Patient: sex M, age 51
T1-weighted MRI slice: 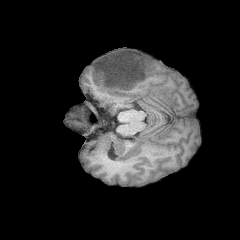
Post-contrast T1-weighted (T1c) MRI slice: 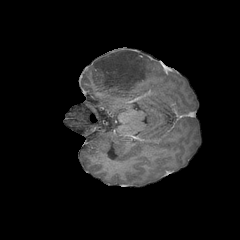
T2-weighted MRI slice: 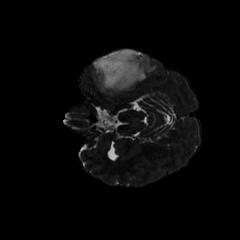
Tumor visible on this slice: yes
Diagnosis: Astrocytoma, IDH-mutant
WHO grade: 4